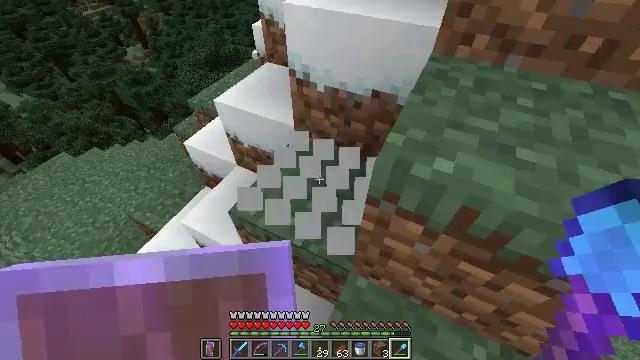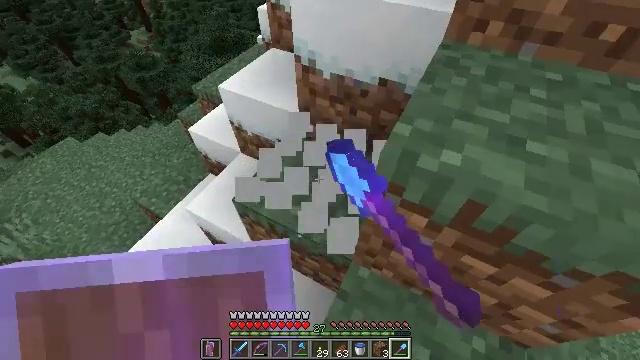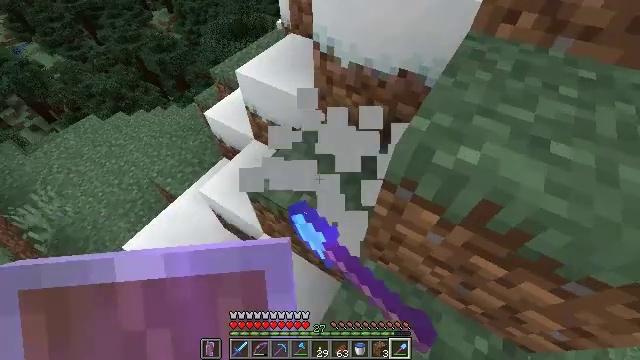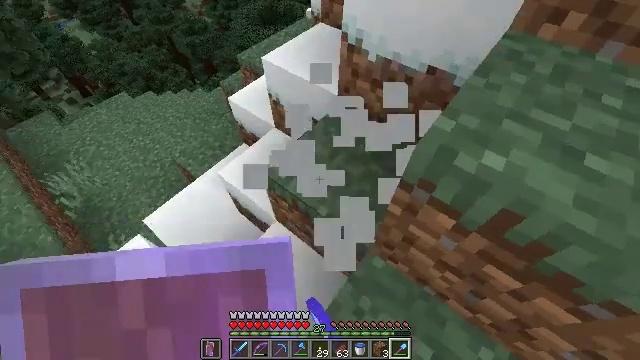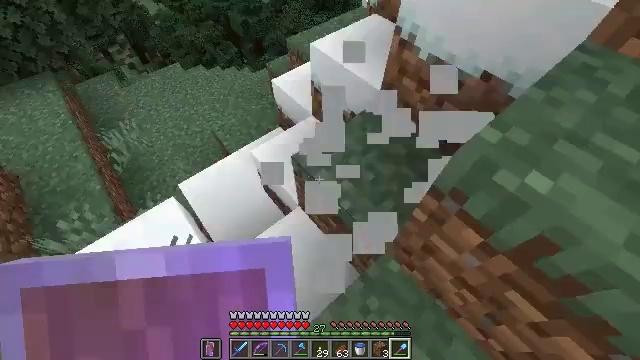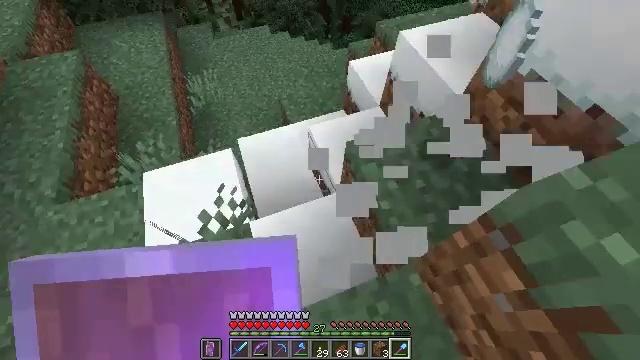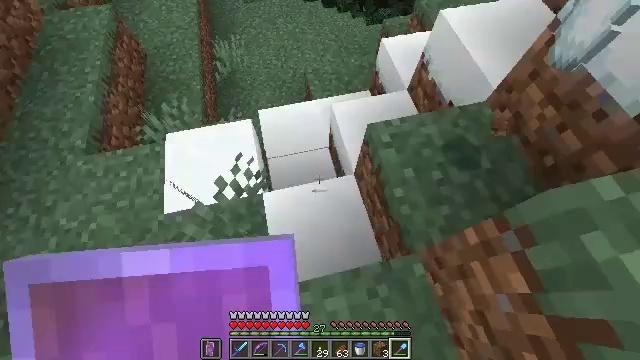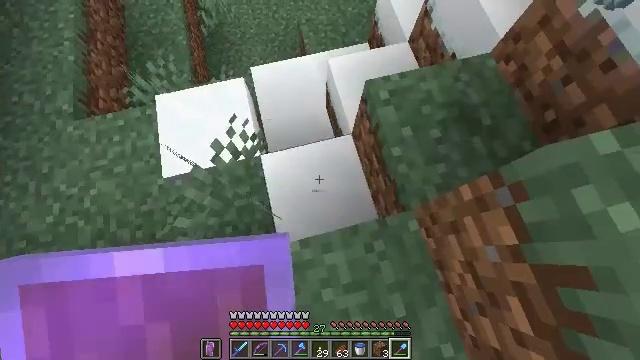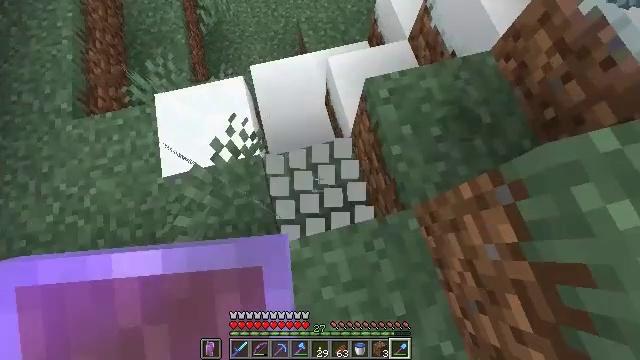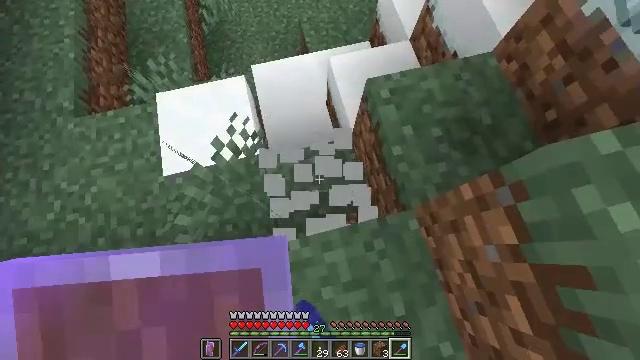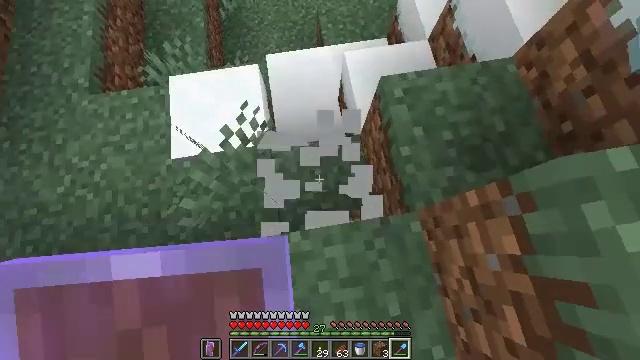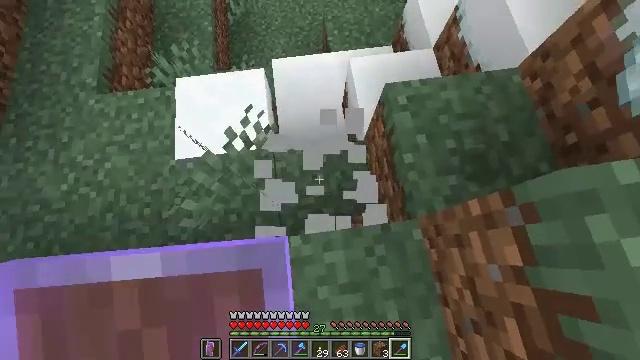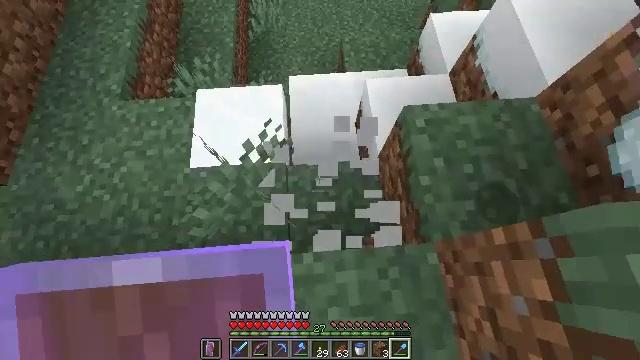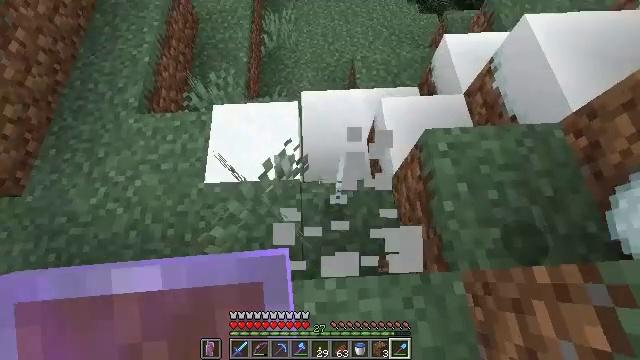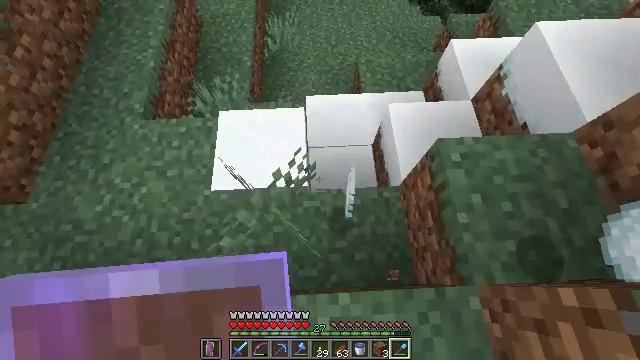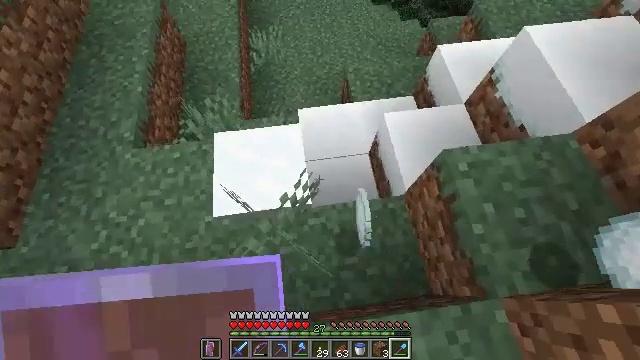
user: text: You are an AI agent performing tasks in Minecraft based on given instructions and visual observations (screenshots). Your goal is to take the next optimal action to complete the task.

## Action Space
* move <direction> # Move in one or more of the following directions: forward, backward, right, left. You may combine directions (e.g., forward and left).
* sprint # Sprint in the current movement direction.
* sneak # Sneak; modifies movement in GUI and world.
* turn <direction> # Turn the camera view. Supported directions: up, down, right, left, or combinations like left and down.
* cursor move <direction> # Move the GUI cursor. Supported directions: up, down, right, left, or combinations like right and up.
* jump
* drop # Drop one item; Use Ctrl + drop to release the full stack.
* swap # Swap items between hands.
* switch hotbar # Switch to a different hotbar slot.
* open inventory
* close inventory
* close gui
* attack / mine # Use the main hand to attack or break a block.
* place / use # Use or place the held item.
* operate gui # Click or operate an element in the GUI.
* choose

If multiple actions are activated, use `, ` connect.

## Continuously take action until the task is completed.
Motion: motion action
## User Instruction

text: Mine the snow on the ground.
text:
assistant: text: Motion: turn left and down, attack / mine
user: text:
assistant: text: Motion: turn left and down
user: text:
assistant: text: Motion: turn left and down
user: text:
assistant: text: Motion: turn left and down
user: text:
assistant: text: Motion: turn left and down
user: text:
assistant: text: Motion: turn left and down
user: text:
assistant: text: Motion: turn right and down
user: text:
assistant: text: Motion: attack / mine
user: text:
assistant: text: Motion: attack / mine
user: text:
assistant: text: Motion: turn left and down
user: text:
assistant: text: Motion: turn left and up
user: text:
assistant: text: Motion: move left, turn left and up
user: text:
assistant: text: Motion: move forward and move left, turn left and up
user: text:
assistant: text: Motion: move forward and move left
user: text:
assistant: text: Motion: move forward and move left, turn right and up
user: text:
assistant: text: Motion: move forward, turn right and up
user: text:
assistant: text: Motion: turn right and up
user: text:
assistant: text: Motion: turn right and up
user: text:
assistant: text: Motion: turn right and up
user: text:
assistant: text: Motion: no_op
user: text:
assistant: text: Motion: move forward
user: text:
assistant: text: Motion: move forward
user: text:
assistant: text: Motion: move forward, turn left and down
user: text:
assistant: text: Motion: move forward, turn left and down
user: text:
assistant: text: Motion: turn left and down
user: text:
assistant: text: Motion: turn left
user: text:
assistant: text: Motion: turn right and up
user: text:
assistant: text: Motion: turn right and up
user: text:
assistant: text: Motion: turn right
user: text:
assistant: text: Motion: attack / mine